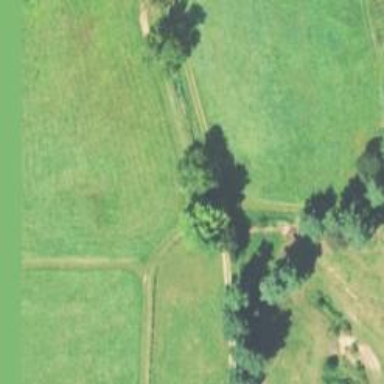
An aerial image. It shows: Bridleway.